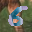
Label: 6